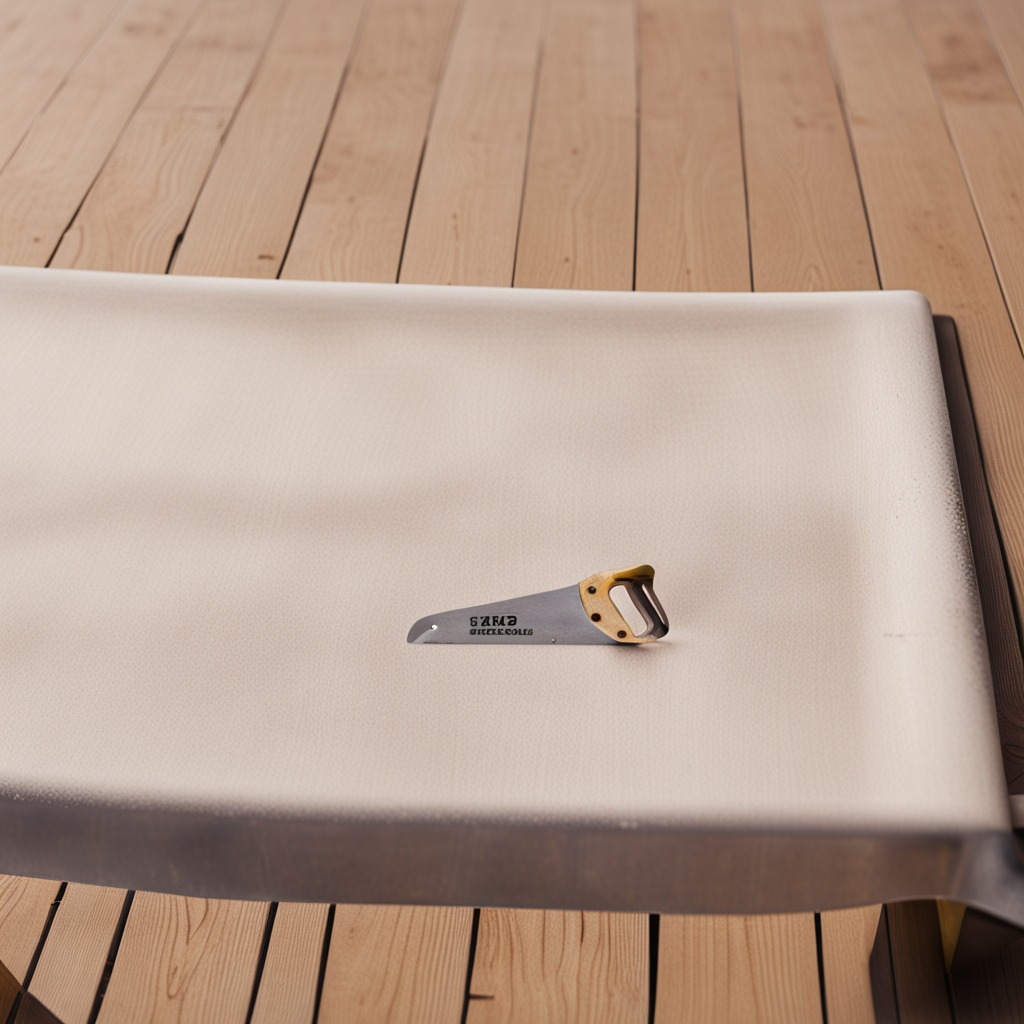
A metal saw lies on a wooden table in an outdoor workshop during daytime bright natural light soft shadows worn but beneath the cloth.